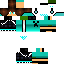
A male skeleton skin with dark skin, wearing brown helmet dressed in a green_skin armor chest and black pants, featuring a closed mouth.